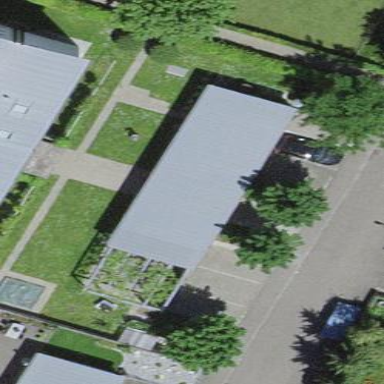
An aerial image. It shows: Garage building.